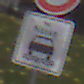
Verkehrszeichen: BeiNaesse
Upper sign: Geschwindigkeit100
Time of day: MorningAfternoon
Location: Outdoor (Nature)
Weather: Overcast
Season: Autumn
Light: Natural